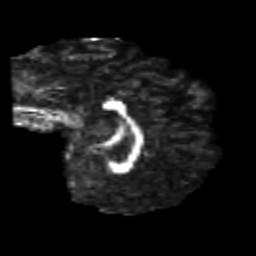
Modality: FA
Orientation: sagittal
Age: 22
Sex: male
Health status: healthy
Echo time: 0.074 s